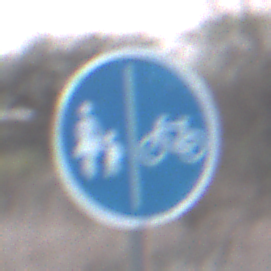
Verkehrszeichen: GetrennterRadUndGehwegRadwegRechts
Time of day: SunriseSunset
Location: Outdoor (Nature)
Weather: Clear
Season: NotSpecified
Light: Natural